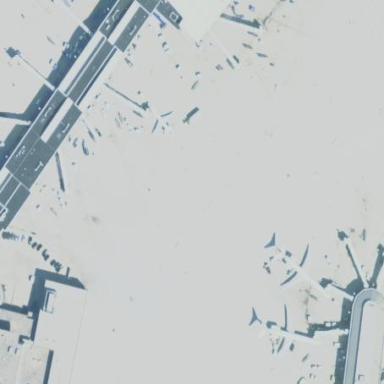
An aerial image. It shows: Terminal building at the airport.